Question: I'm using twiny() to create a second x-axis above a figure, and set the tick labels explicitly. After doing this, the font properties of this second x-axis doesn't match the rest of the figure. How can I get them to match?
Here is how I create the second axis:
'''
topXaxis = ax.twiny()
topXaxis.set_xticks(new_tick_locations)
topXaxis.set_xticklabels(new_tick_numbers)
'''
Here is the result:

I've tried things like this, but nothing happens:
'''
labels = ax.get_xticklabels()
l = labels[0]
props = l.get_fontproperties()
for label in topXaxis.get_xticklabels():
label.set_fontproperties(props)
'''
How can I set the top x-axis to have the same font-properties as the bottom one?
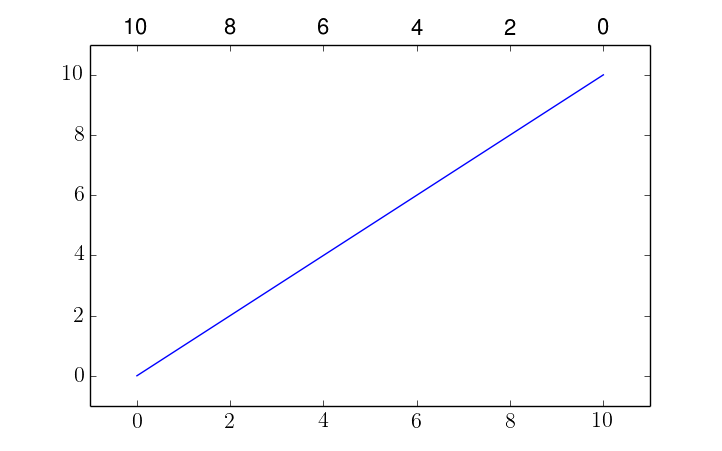
Answer: To specify a common font throughout your graph/plot you can use the 'rc params' <URL> and set a common font and fontsize.
Example:
'plt.rc('font', family='serif', size='12.0')'
Once you set this at the beginning, throughout your entire code, all the characters will have the font 'serif' and a common fontsize.
You can find more font's and other properties that can be changed using 'rc params'.